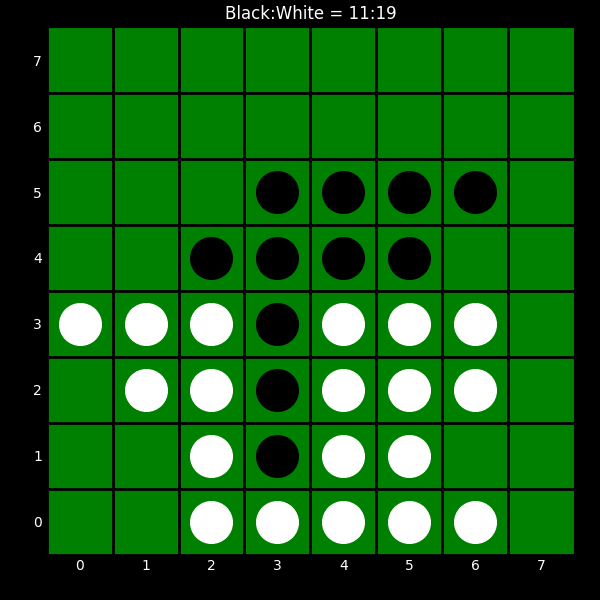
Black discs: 11
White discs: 19